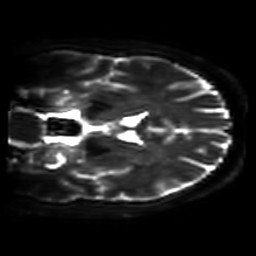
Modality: DWI
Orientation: coronal
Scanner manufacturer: philips
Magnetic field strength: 7 T
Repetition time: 9.612 s
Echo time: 0.073 s